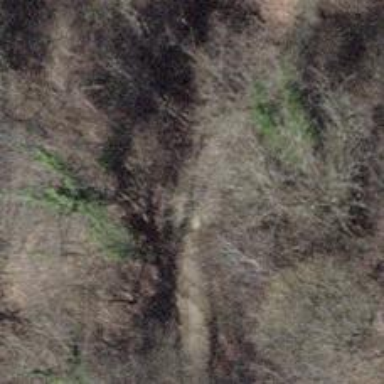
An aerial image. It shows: Unpaved footway.